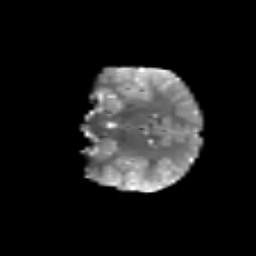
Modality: T2w
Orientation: coronal
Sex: female
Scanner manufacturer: siemens
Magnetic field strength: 3 T
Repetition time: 5 s
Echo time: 0.071 s